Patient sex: M
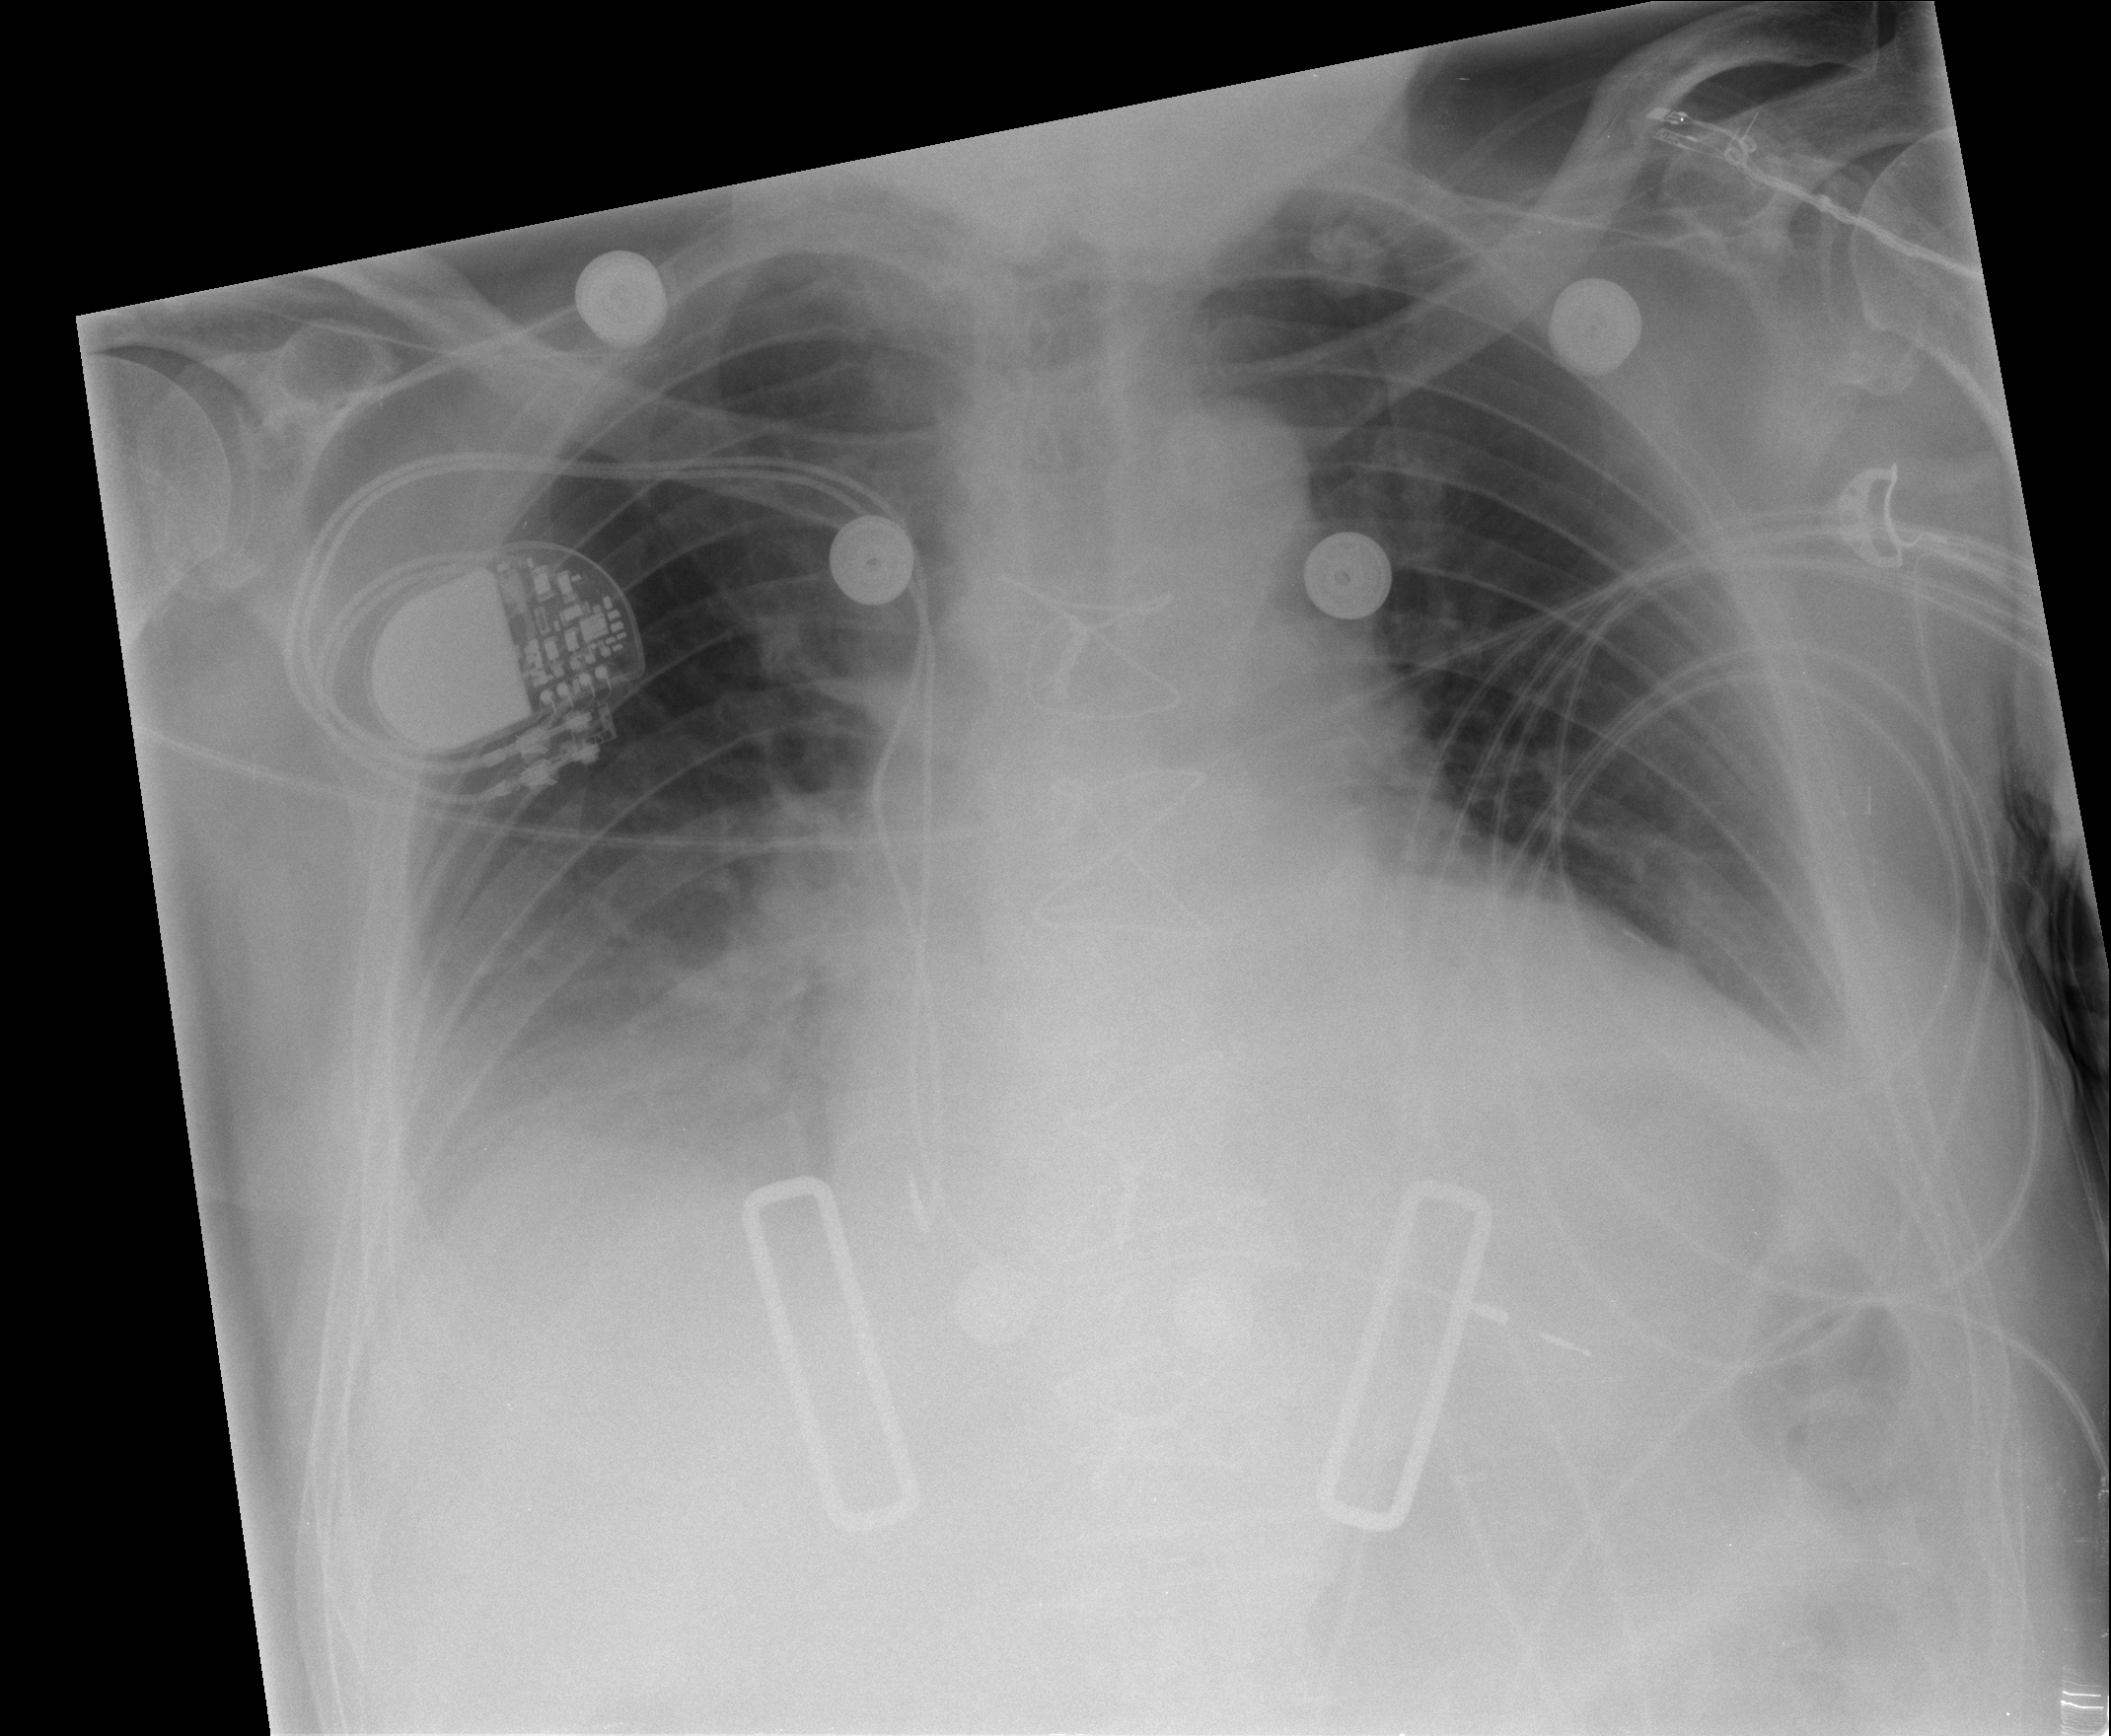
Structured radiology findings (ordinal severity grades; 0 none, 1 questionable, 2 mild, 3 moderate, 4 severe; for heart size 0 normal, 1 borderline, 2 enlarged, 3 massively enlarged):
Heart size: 2
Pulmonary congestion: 2
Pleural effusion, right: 3
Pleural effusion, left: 2
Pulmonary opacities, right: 2
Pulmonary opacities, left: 1
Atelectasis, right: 2
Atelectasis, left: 2